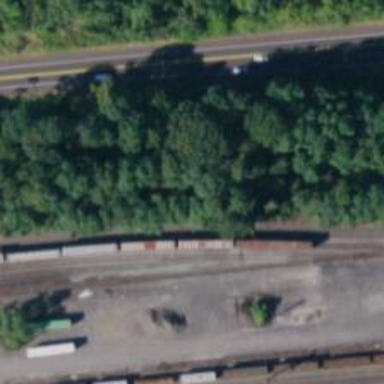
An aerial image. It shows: Railway track.